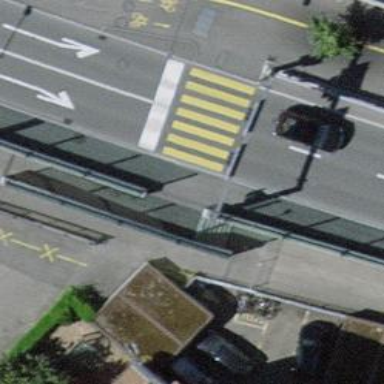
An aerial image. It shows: Set of steps on the road.